Field crop: maize
Growth stage: 2
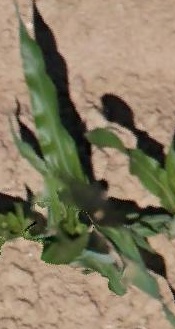
Species: maize